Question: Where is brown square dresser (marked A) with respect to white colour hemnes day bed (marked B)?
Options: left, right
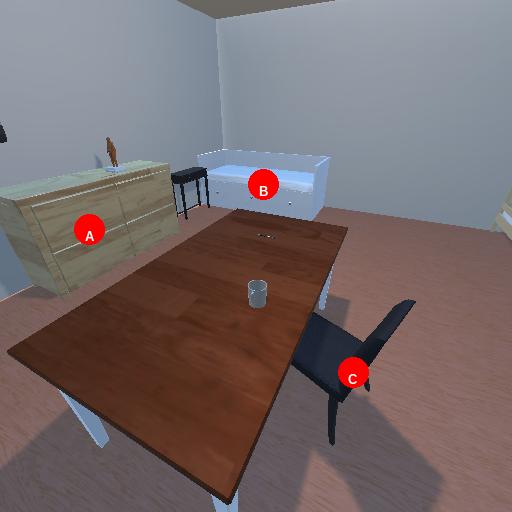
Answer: left